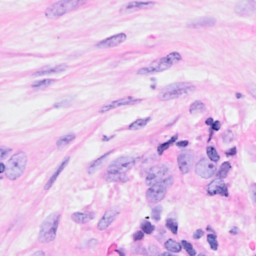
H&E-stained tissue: Breast